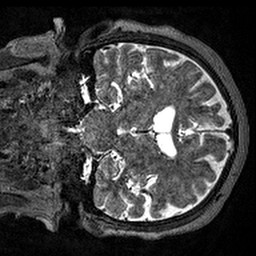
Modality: T2w
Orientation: coronal
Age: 68
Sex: male
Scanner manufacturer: siemens
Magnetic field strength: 3 T
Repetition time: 3.2 s
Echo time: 0.567 s